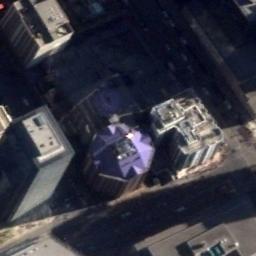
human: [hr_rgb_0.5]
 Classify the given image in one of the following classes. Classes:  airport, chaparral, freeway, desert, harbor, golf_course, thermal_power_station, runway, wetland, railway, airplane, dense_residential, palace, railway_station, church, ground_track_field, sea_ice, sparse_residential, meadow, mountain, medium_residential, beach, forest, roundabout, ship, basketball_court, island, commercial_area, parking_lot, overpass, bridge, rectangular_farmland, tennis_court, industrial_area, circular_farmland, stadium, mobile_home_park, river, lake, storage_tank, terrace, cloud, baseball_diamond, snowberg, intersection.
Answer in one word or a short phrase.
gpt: church